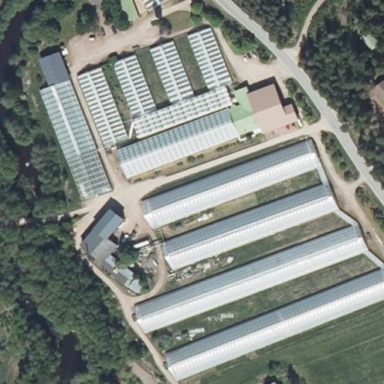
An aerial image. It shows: Area dedicated to greenhouse horticulture.